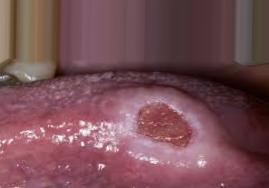
Condition: Mouth Ulcer